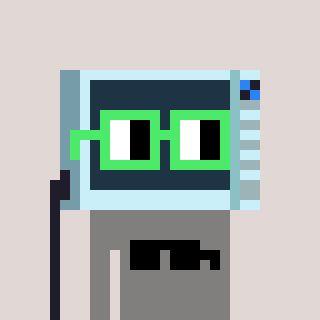
a pixel art character with square light green glasses, a microwave-shaped head and a bluegrey-colored body on a warm background